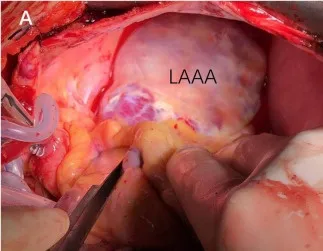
Intraoperative views.
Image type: medical_photograph (other_medical_photograph)